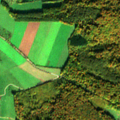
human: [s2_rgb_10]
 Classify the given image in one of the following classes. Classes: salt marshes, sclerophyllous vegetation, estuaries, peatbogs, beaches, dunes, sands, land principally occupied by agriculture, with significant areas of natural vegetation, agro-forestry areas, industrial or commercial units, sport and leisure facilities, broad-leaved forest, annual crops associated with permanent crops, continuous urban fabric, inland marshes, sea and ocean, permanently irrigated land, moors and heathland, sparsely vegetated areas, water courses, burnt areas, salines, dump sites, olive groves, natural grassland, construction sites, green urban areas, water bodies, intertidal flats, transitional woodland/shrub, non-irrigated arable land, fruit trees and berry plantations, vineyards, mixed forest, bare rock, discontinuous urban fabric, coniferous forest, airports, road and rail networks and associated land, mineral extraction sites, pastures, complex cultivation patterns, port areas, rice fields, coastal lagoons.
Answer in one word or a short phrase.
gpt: non-irrigated arable land, pastures, broad-leaved forest